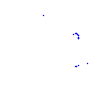
Particle: kaon